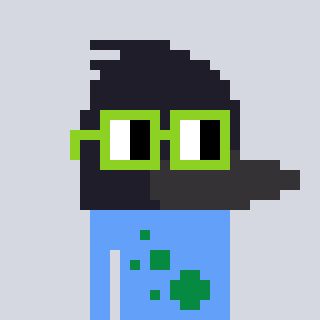
a pixel art character with square light green glasses, a raven-shaped head and a blue-colored body on a cool background